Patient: sex F, age 51
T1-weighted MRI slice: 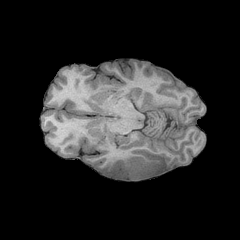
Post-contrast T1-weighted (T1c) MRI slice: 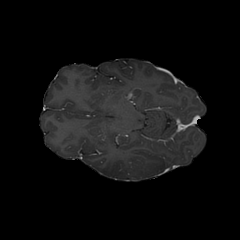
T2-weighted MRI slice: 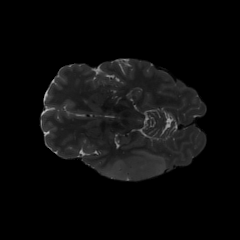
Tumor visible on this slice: yes
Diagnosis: Astrocytoma, IDH-wildtype
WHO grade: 3